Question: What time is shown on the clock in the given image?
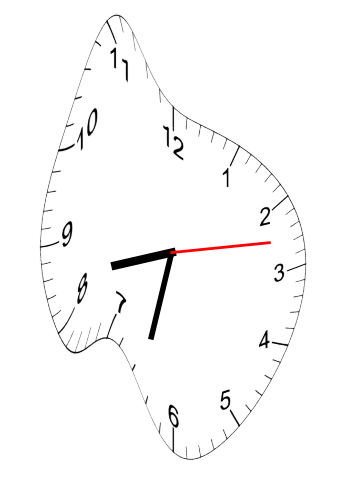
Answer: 08:32:13